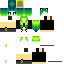
A female human skin with green skin, wearing brown long hair dressed in a blue hoodie and black pants, featuring a closed mouth.